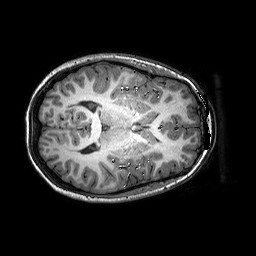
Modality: T1w
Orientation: axial
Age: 19
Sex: female